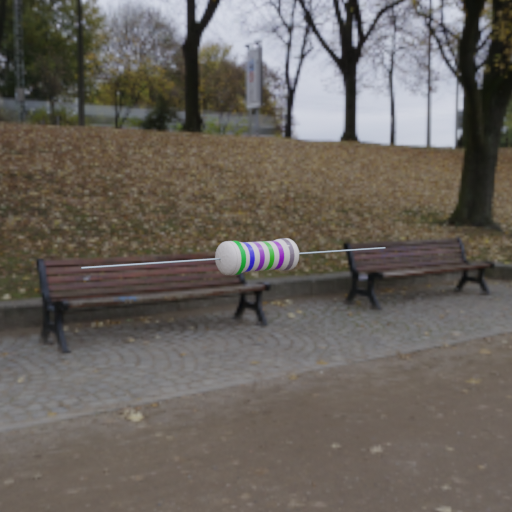
Resistor colour bands (in order): green, blue, violet, green, violet, gray